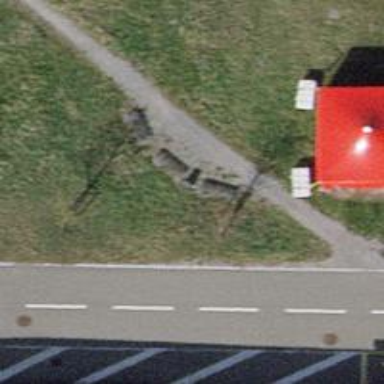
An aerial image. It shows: Black bench.